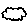
Label: cloud